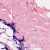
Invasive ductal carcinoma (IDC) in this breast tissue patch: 0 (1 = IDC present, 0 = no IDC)